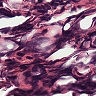
Metastatic tissue present: no